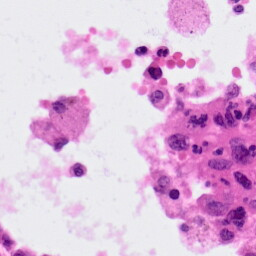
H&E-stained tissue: Lung